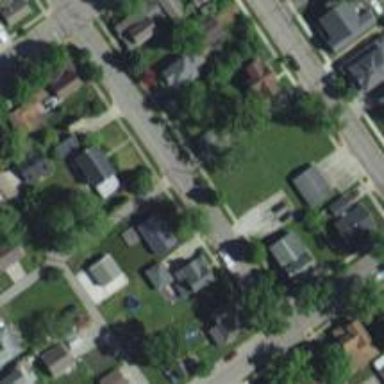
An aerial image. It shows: Alley classified as service road.